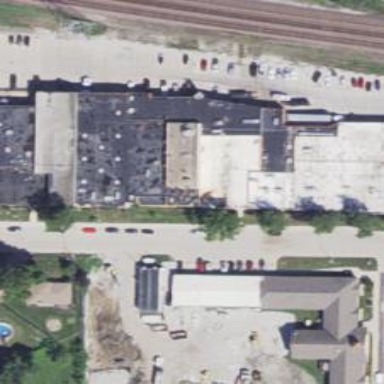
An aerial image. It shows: Industrial building.